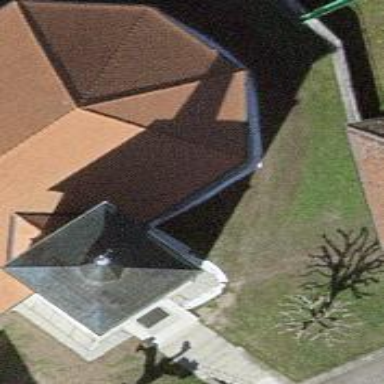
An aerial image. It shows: Building part that is bell tower. It is tower classified as bell tower.